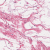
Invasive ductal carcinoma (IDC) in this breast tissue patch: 0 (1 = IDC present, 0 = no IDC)